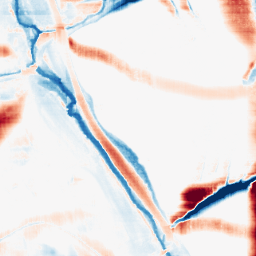
Category: morphological
Decomposition family: morphological_rect
Decomposition parameters: operation: average
width: 50
height: 20
Upsampling method: sinc_blackman
Upsampling parameters: scale: 8
kernel_size: 16
Upsampling scale: 8